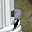
Label: 9